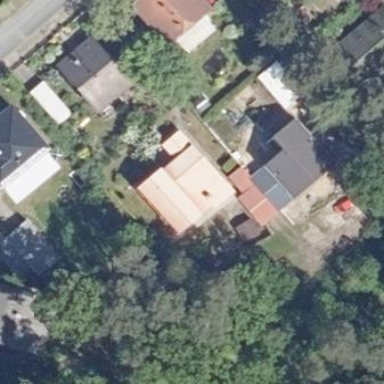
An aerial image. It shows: Detached building.